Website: macys
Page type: customer-info-address
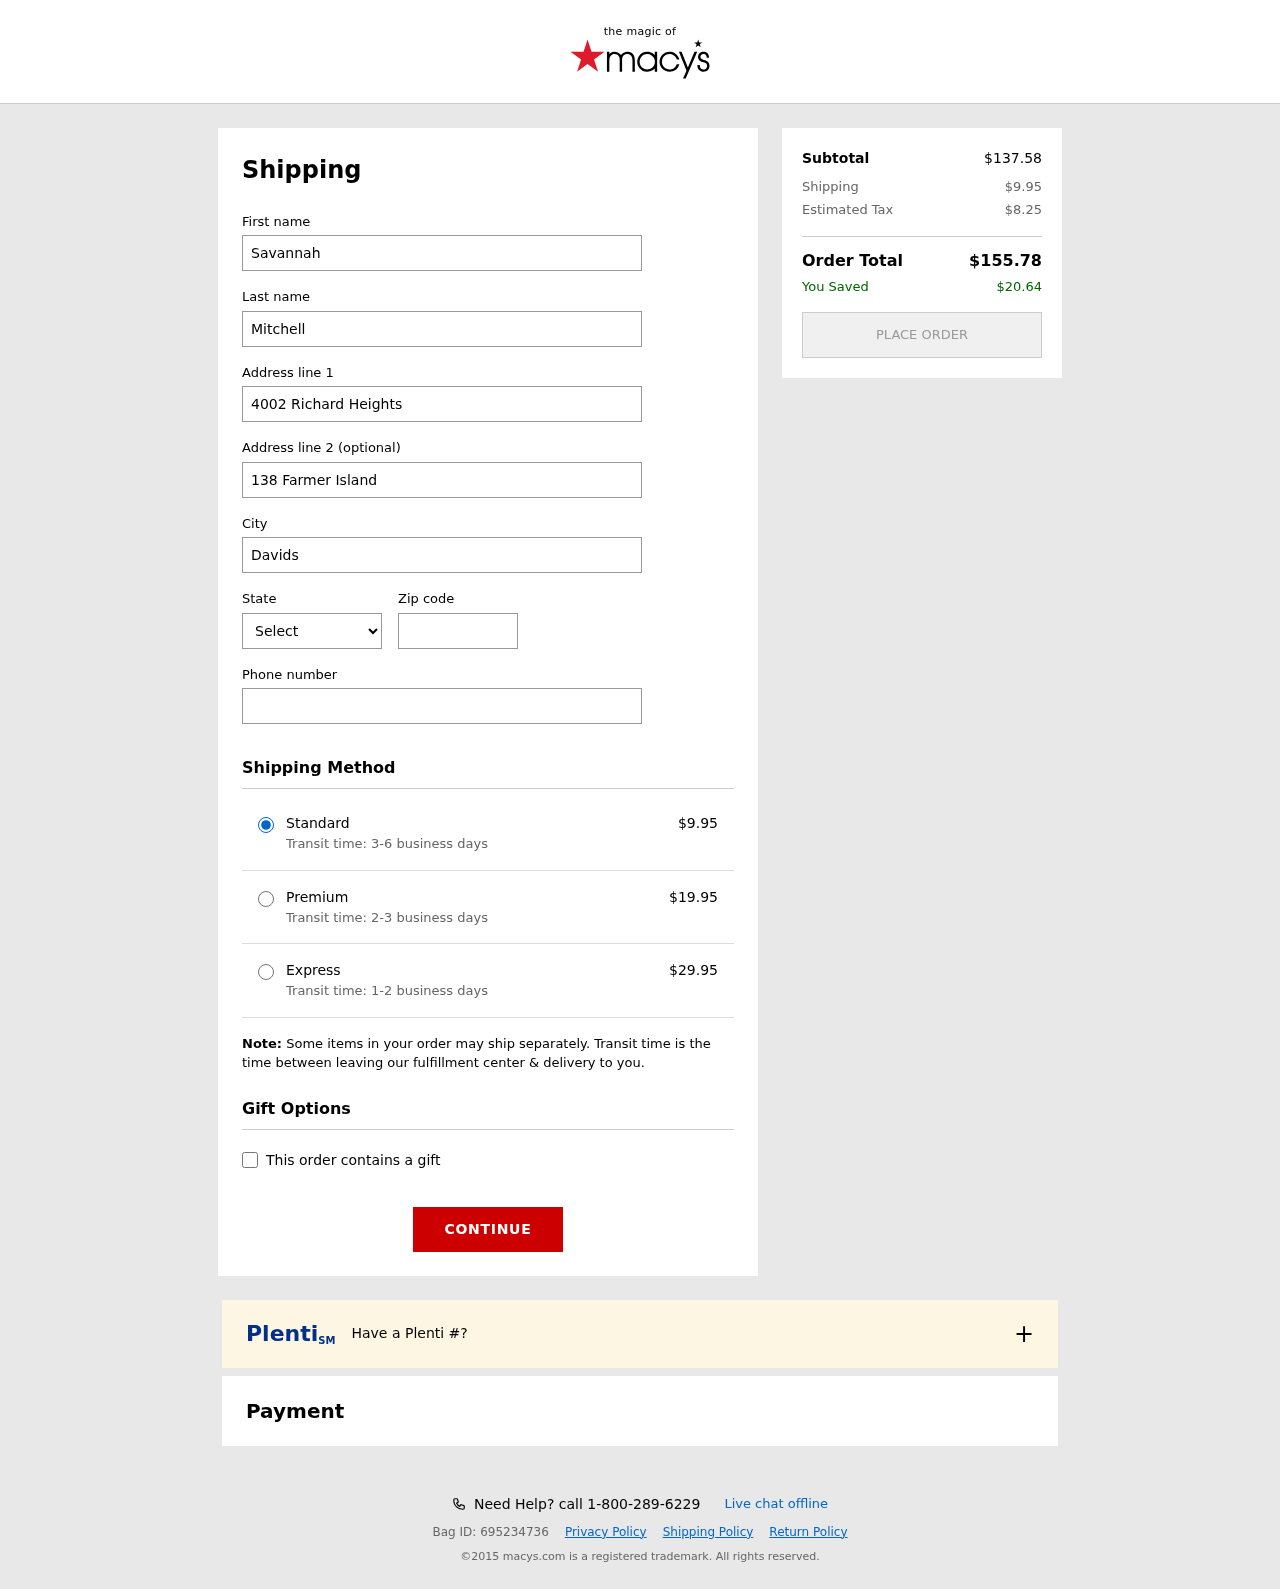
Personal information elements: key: PII_CITY
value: Davidside
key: PII_FIRSTNAME
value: Savannah
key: PII_LASTNAME
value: Mitchell
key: PII_PHONE
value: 4156588301
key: PII_POSTCODE
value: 01773
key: PII_STATE_ABBR
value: LA
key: PII_STREET
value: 4002 Richard Heights
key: PII_STREET2
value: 138 Farmer Island
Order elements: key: ORDER_SHIPPING_COST
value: $9.95
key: ORDER_SHIPPING_COST_PREMIUM
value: $19.95
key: ORDER_SHIPPING_COST_EXPRESS
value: $29.95
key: ORDER_SUBTOTAL
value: $137.58
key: ORDER_TAX
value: $8.25
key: ORDER_TOTAL
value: $155.78
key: ORDER_SAVINGS
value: $20.64